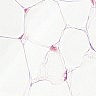
Metastatic tissue present: no